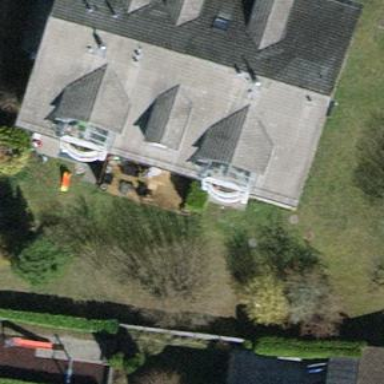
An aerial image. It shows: Building with tiled roof.